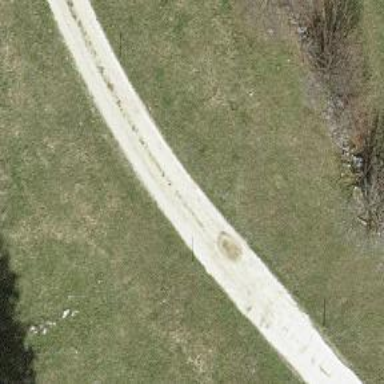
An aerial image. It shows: Unpaved service road.